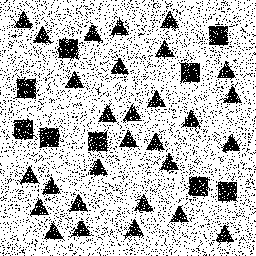
Squares: 9
Triangles: 29
Stars: 0
Total shapes: 38